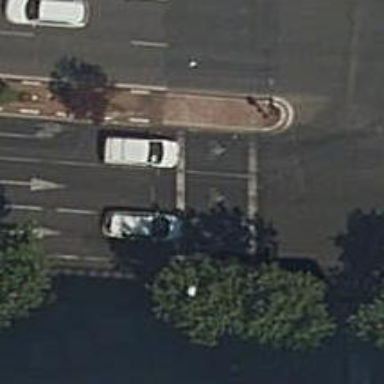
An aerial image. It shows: Road with traffic signals.